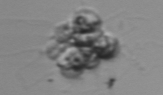
Label: Leptocylindrus_mediterraneus